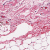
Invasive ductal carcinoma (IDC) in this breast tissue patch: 0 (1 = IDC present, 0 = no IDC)